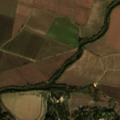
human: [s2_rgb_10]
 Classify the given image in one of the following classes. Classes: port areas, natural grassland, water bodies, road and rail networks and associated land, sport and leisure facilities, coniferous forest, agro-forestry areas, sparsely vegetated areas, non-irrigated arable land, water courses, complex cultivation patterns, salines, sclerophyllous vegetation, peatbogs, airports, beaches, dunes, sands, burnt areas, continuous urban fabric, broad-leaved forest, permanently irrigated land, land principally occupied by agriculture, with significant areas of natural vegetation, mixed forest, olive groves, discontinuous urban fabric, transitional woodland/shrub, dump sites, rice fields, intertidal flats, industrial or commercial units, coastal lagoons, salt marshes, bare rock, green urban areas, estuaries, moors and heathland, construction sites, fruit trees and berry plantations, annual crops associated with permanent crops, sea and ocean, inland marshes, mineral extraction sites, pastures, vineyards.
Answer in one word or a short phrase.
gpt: rice fields, pastures, broad-leaved forest